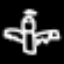
Label: angel